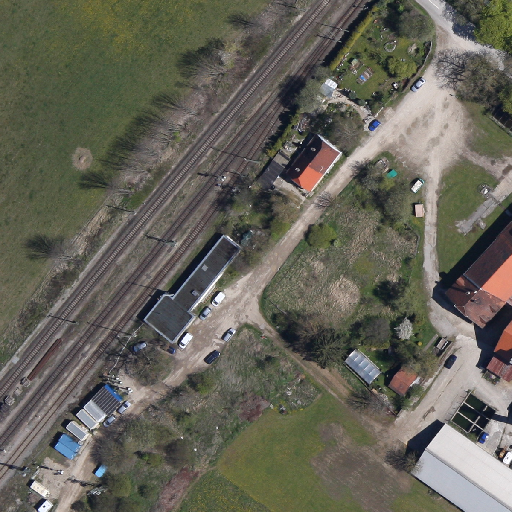
Referring expression: light-duty vehicle